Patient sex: M
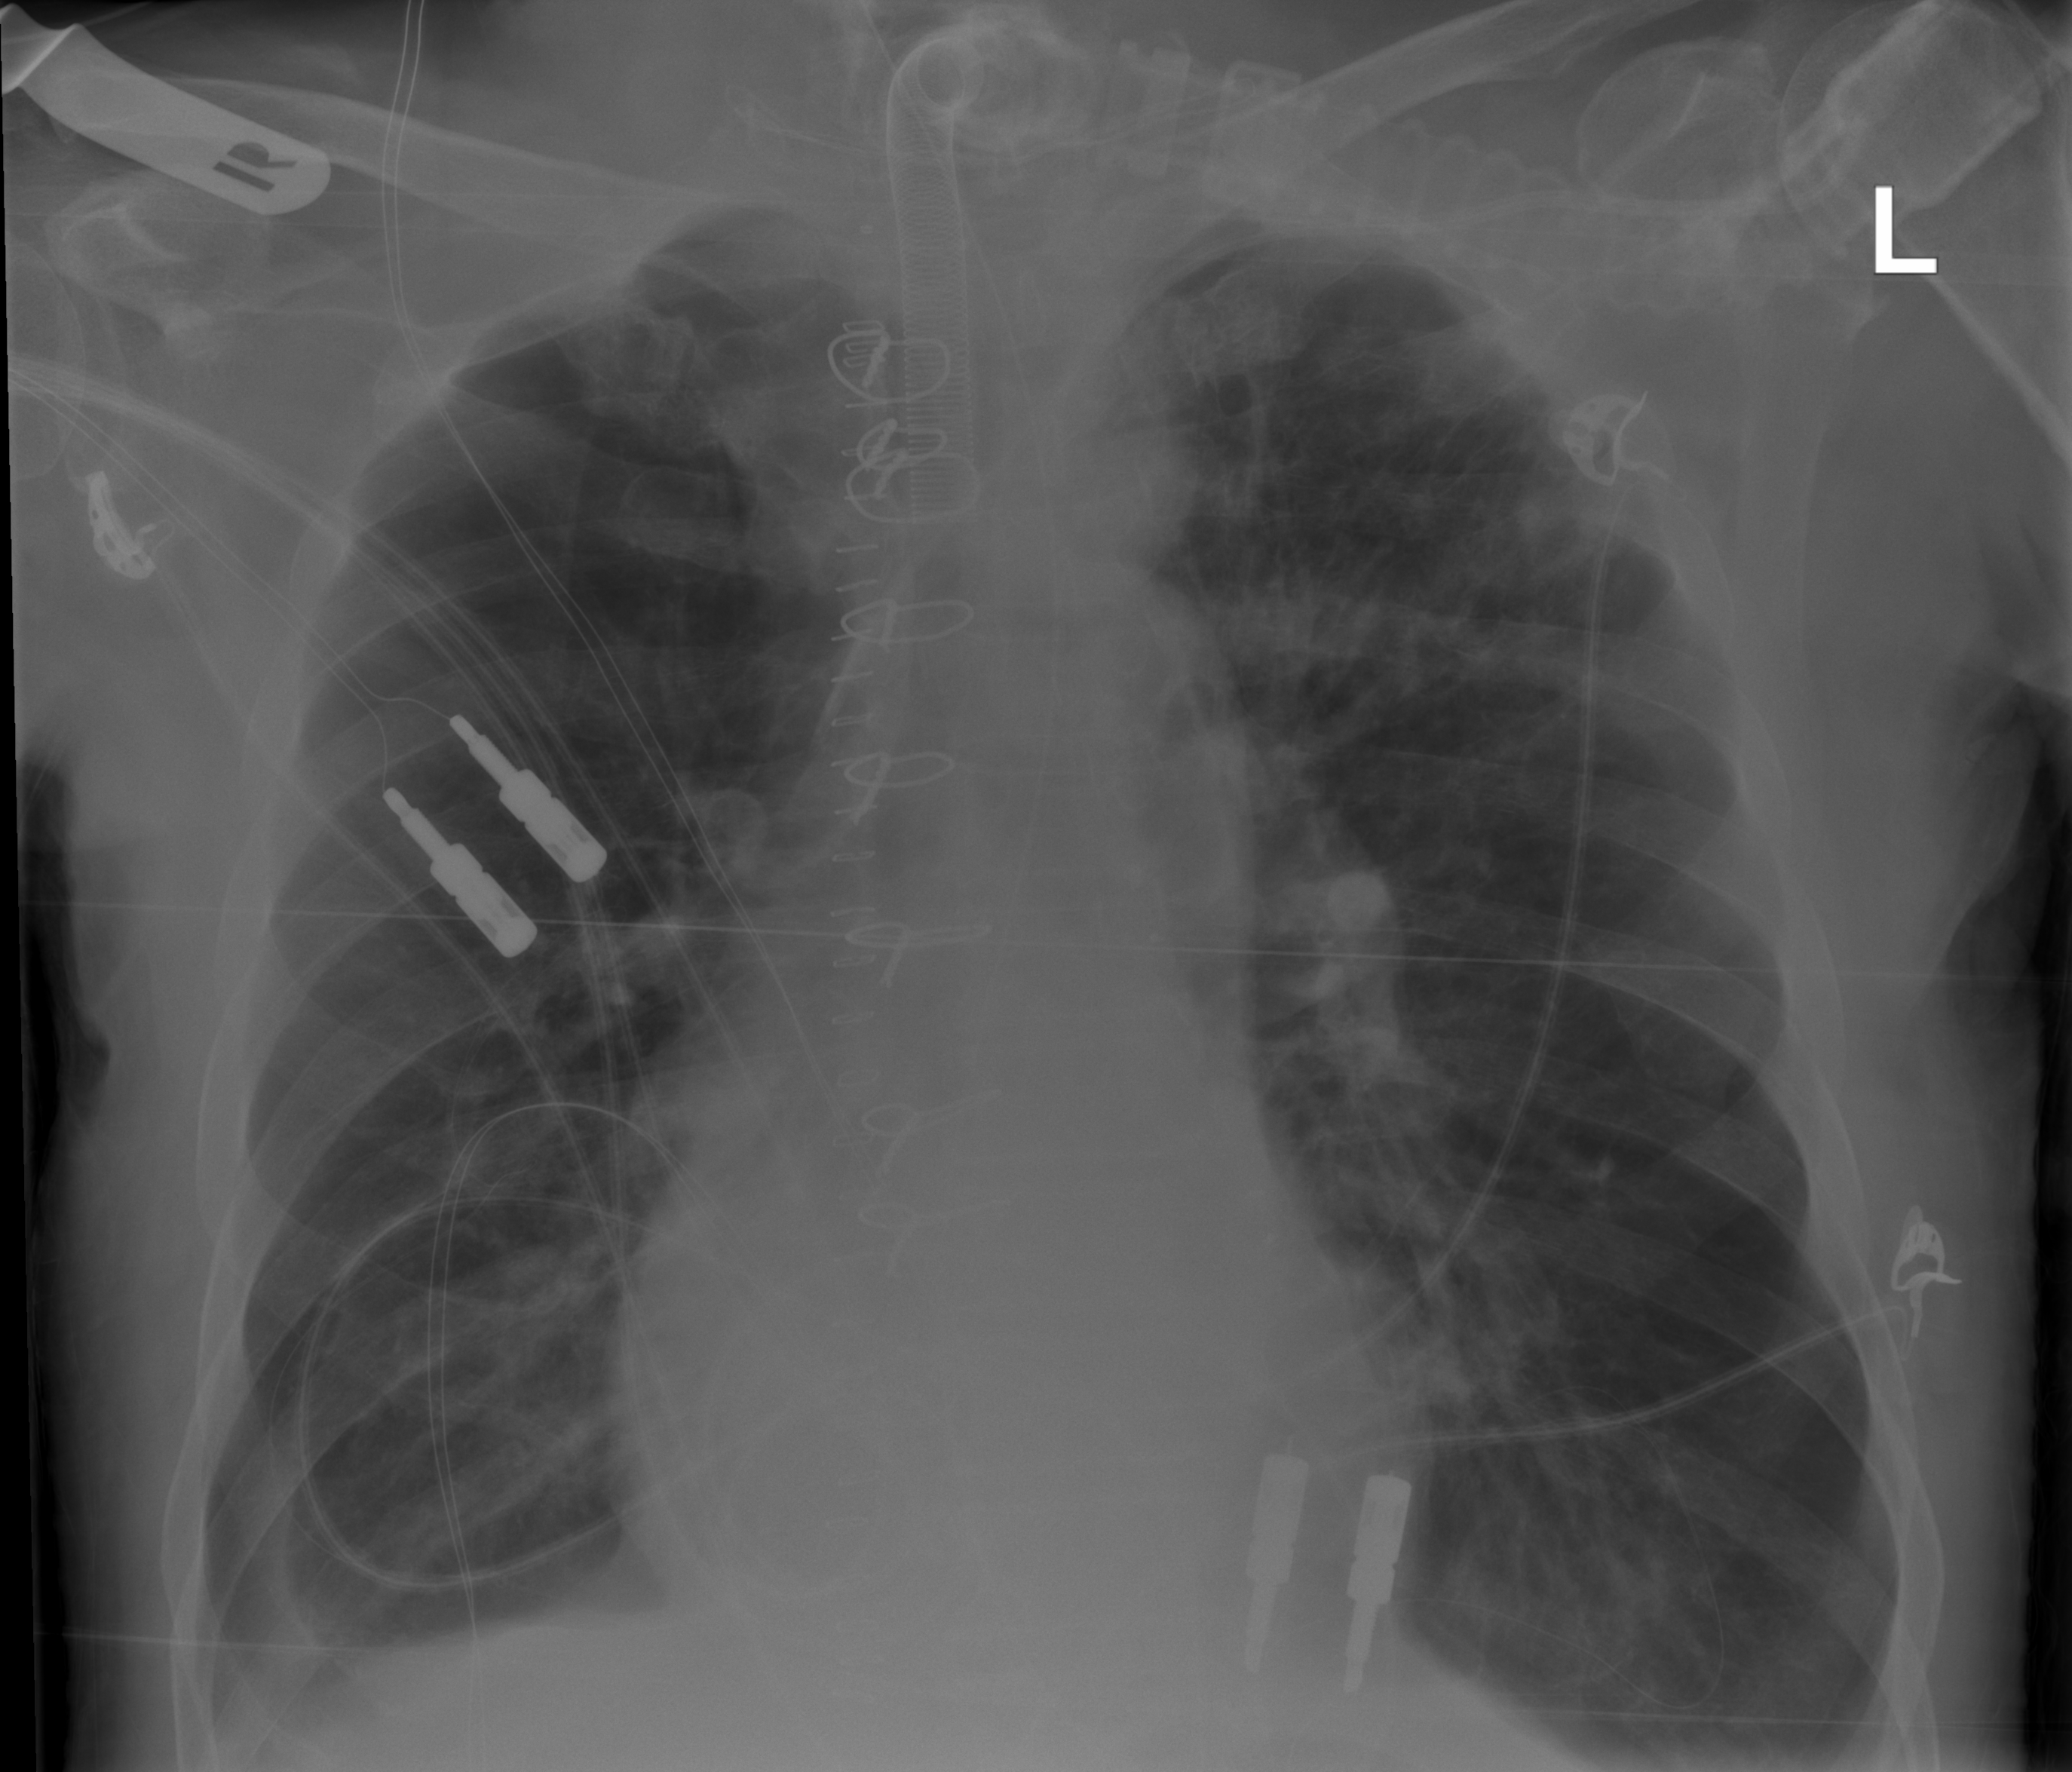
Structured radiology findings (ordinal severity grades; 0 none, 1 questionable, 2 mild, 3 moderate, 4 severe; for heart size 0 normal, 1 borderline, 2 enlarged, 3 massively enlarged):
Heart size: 0
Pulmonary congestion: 0
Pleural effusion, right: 0
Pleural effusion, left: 0
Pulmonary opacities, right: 0
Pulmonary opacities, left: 0
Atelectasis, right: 2
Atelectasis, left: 0